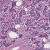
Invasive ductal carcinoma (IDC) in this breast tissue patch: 1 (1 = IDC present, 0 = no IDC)